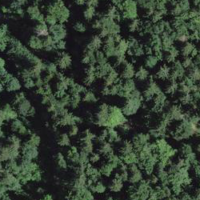
EUNIS habitat code: 44
Species observed at this site:
Arum maculatum